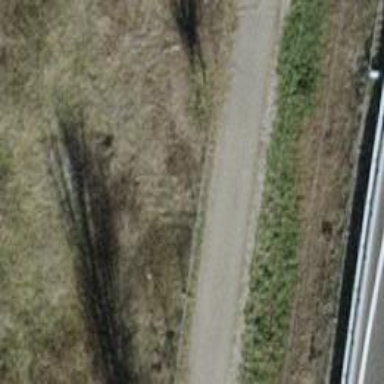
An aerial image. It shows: Asphalt road track with grade1 track quality suitable for agricultural vehicles.